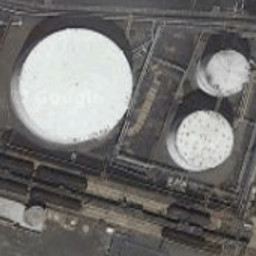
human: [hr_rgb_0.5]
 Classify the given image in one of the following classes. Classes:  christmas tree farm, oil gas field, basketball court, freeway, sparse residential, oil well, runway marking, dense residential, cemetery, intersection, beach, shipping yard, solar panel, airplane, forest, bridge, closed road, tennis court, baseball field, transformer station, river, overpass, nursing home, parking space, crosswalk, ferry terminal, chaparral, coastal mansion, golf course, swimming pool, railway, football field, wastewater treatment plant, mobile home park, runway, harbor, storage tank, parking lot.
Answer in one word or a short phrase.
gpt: storage tank